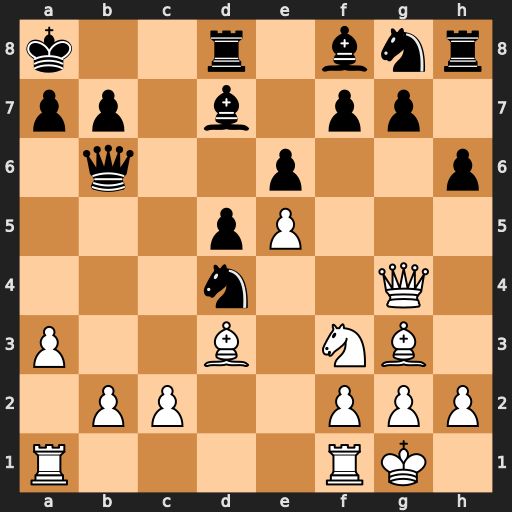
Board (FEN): k2r1bnr/pp1b1pp1/1q2p2p/3pP3/3n2Q1/P2B1NB1/1PP2PPP/R4RK1
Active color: w
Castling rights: -
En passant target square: -
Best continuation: Qxd4 Qxd4 Nxd4